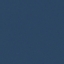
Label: SeaLake